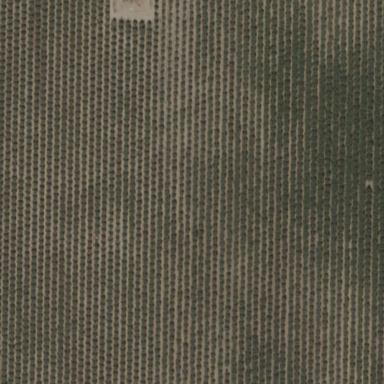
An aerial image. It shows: Orchard.